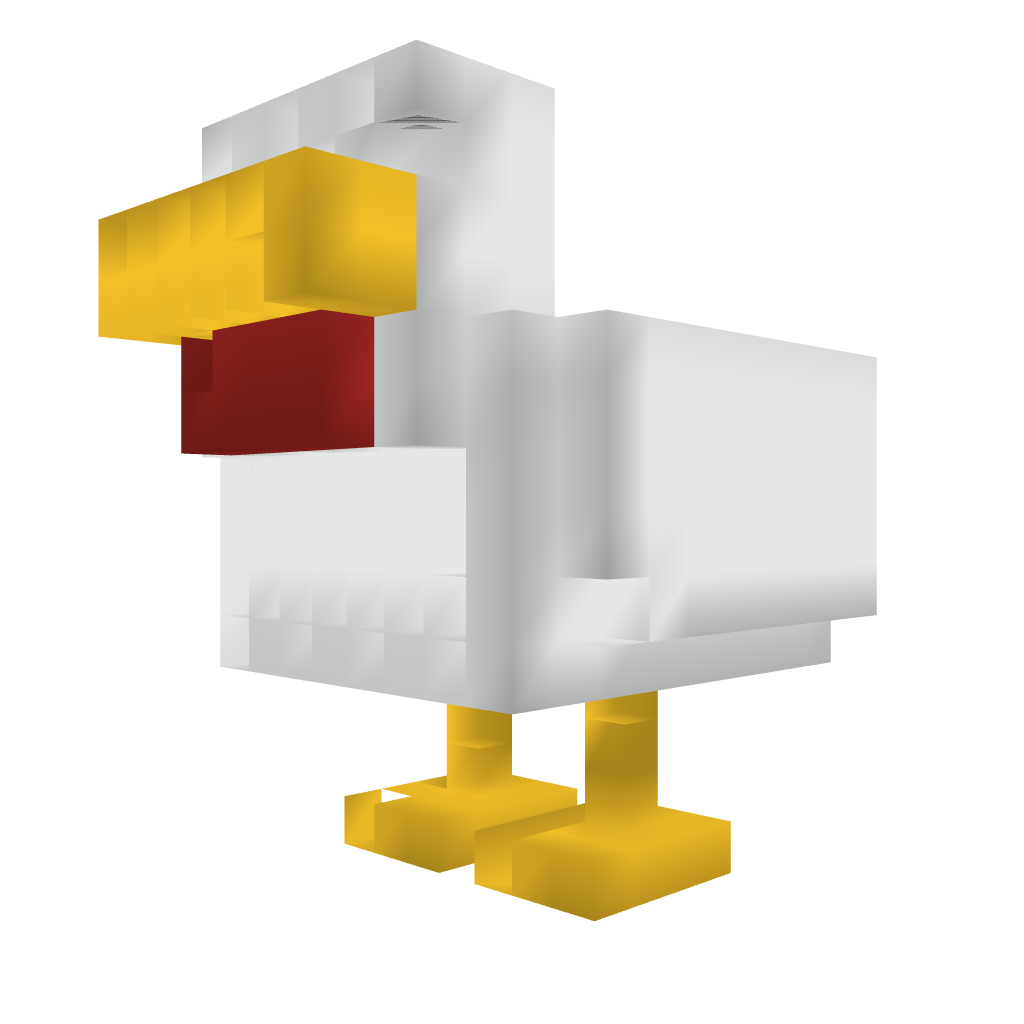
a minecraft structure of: Pixel art chicken